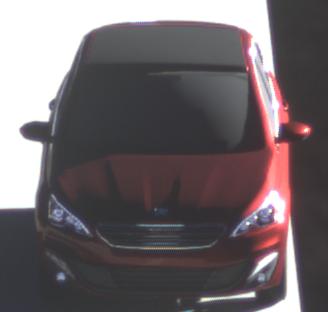
Make: Peugeot
Model: 308 VTi 82
Detailed model: 308 (II)
Model produced from: 2013/09
Model produced until: 2014/11
Doors: 5
Color: red
Road condition: dry road
Daytime: sunrise or sunset
Contrast: high contrast